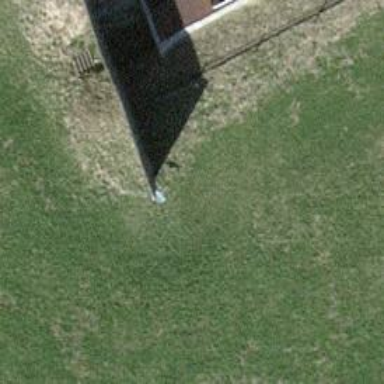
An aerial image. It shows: Retaining wall.